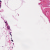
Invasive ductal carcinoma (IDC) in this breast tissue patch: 0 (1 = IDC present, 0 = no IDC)